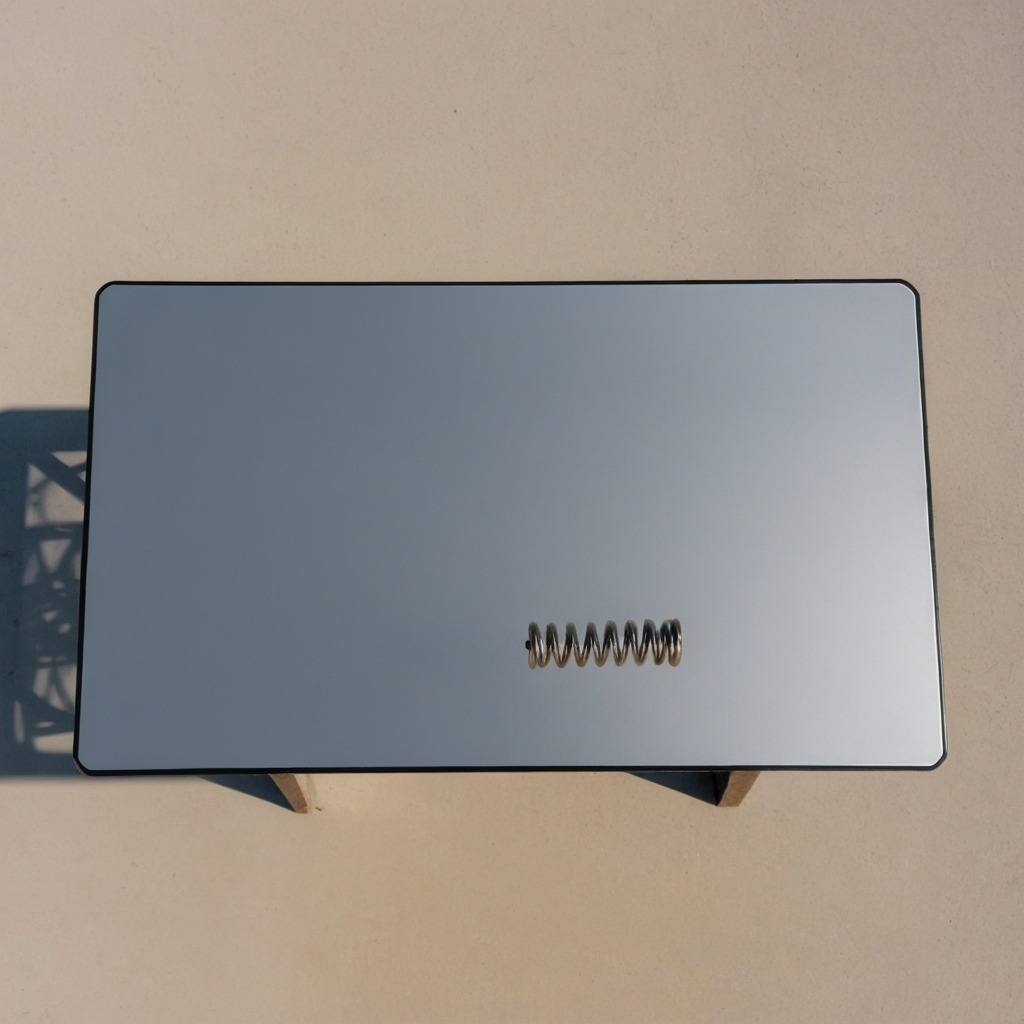
A coiled metal spring is lying on the table.